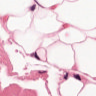
Metastatic tissue present: no